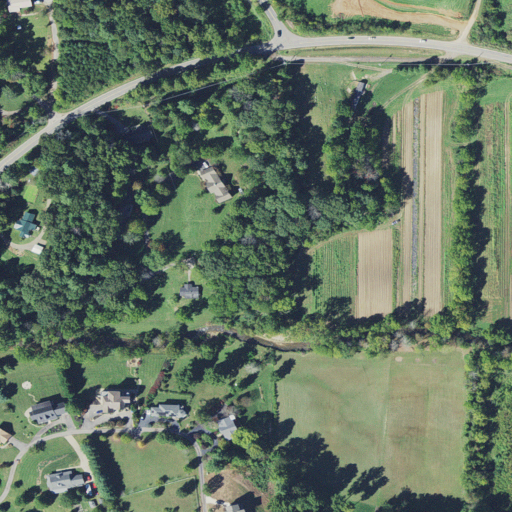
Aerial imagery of valley in North Carolina named Pink Fox Cove containing pasture, open development, deciduous forest, mixed forest, and low intensity development